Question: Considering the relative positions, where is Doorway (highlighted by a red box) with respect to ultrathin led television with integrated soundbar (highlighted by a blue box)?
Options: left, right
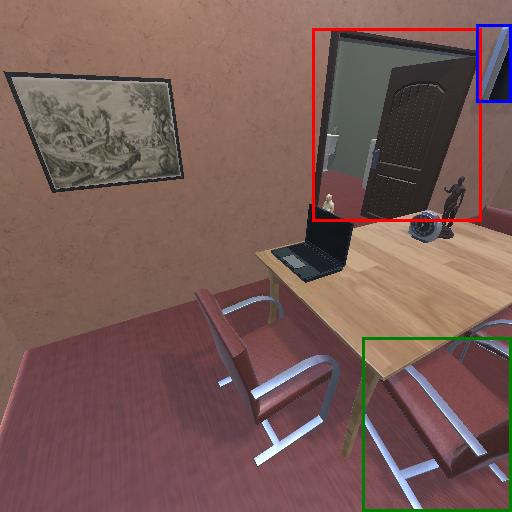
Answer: left